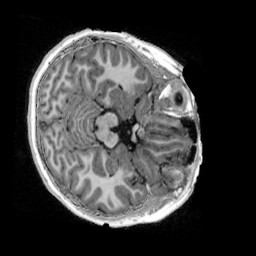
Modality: UNIT1_denoised
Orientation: axial
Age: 11
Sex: female
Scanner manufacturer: siemens
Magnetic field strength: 3 T
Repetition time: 4 s
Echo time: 0.00303 s